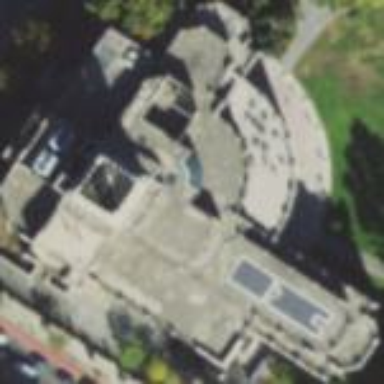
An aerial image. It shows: Library building.